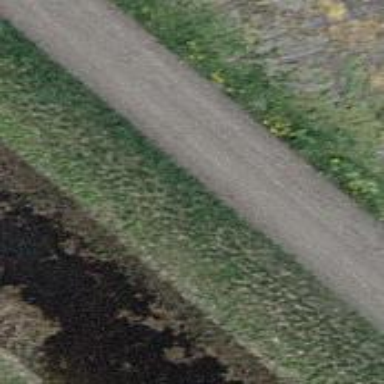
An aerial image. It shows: Track road with grade3 tracktype.